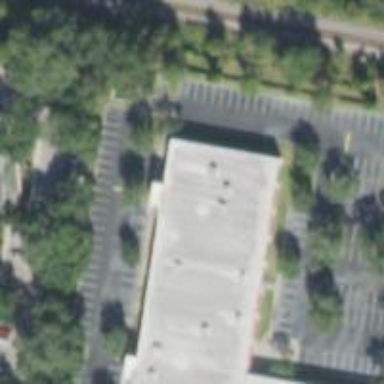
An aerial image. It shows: Parking space.